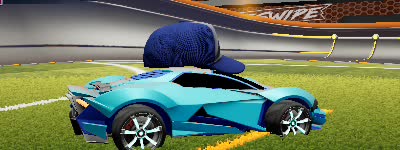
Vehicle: werewolf